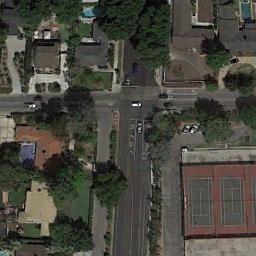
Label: tennis_court